Question: I'm trying to display a HTML5 video with subtitles in Chrome, but if for any reason the 'video' element is inheriting some the subtitles don't display property.
For example if the 'video' element is inheriting the 'line-height' property then the subtitles don't transform properly between the mode and the mode .

Check the <URL>
I'm not able to define proper styles for the 'video > track' element.
My main concern: is it possible to manipulate the of a 'video > track' element in Chrome?
An my secondary concern: is this weird behavior of the 'line-height' in these elements a Chrome bug or my fault?
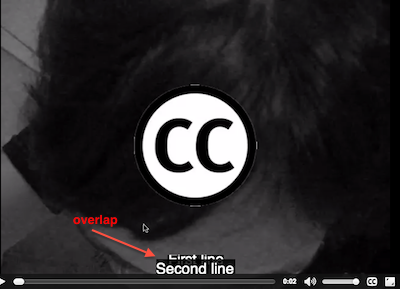
Answer: Until we wait for the issue to be fixed we can use the ':-webkit-full-screen' pseudoselector to change line-height when the video is in fullscreen mode, here's the snippet:
'''
video{ line-height: 15px }
video:-webkit-full-screen{ line-height: 30px }
'''
I've tried on your test page (<URL> and it seems to work.